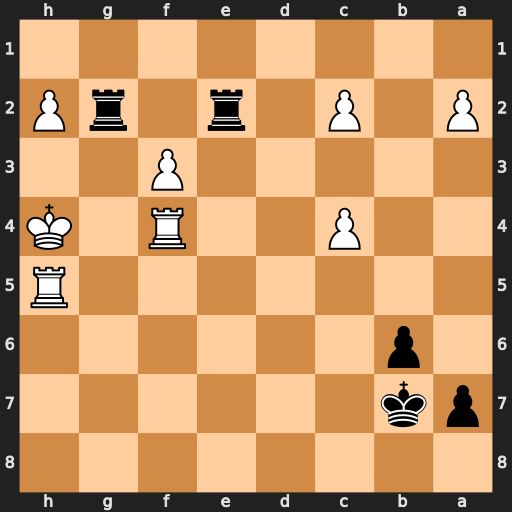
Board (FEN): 8/pk6/1p6/7R/2P2R1K/5P2/P1P1r1rP/8
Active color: b
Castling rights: -
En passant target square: -
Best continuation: Rxh2+ Kg5 Re5+